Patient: sex M, age 48
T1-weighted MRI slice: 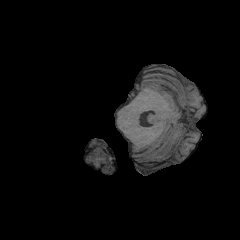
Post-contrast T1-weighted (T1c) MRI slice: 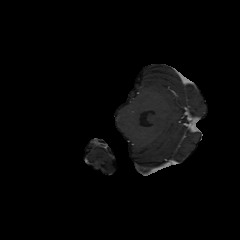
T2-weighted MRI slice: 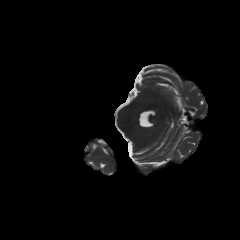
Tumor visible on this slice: no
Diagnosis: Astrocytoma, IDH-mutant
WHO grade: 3